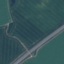
Land use / land cover class: Highway